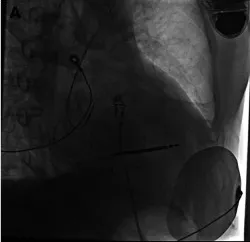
Fluoroscopy images of the initial active fixation lead in RA free wall of case 1 [ RAO view.
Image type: radiology (x_ray)